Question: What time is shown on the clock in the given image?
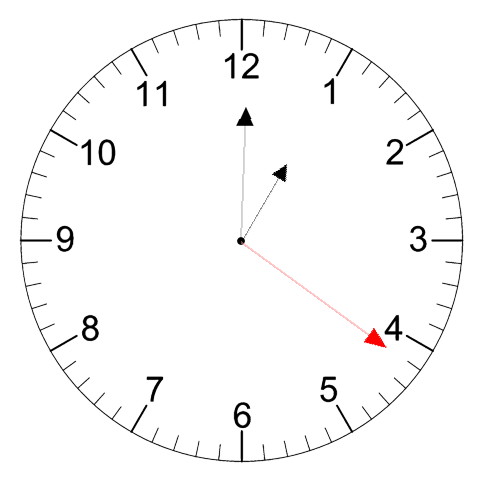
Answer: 01:00:21